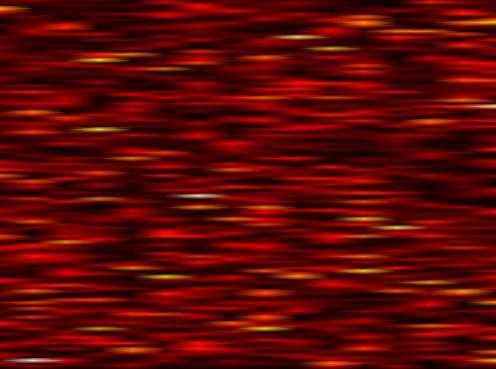
Label: WOLA